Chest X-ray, PA view. Patient: 72 years old, sex M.
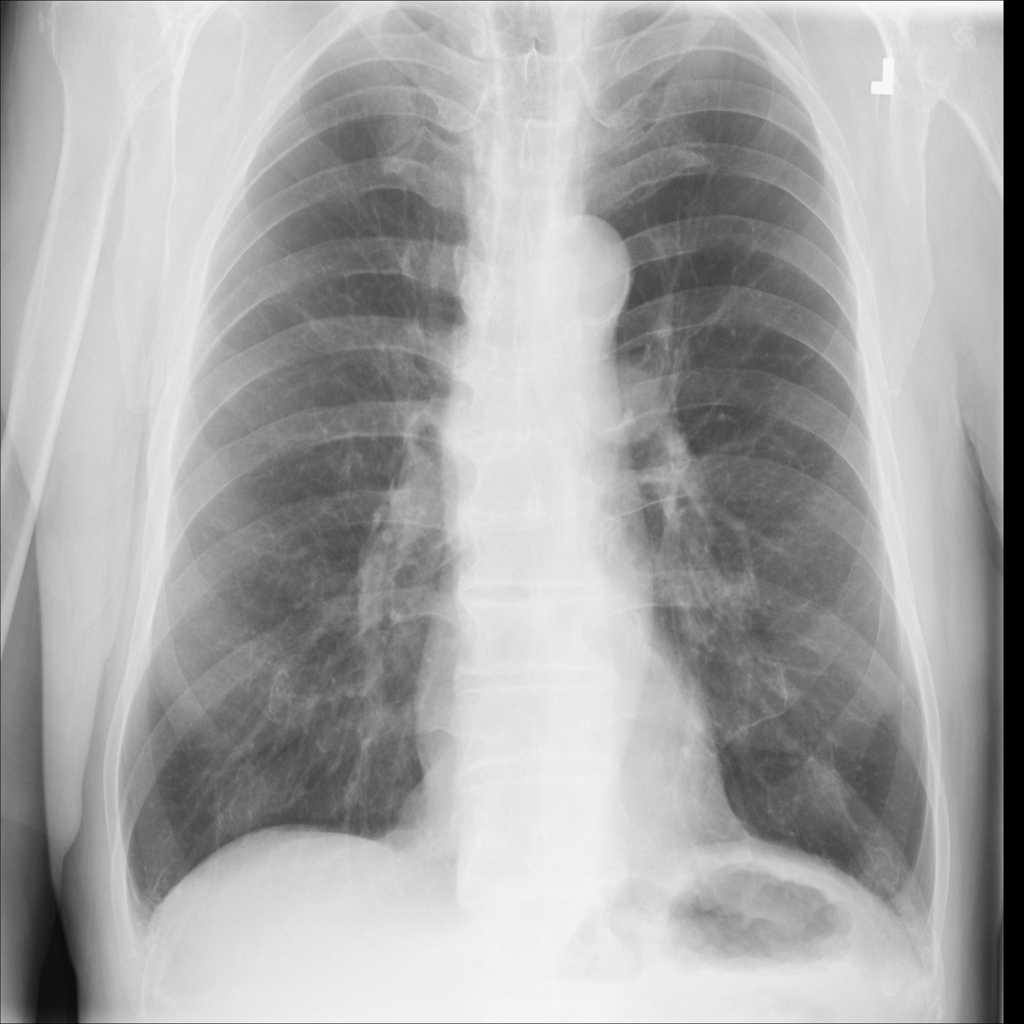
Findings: No Finding